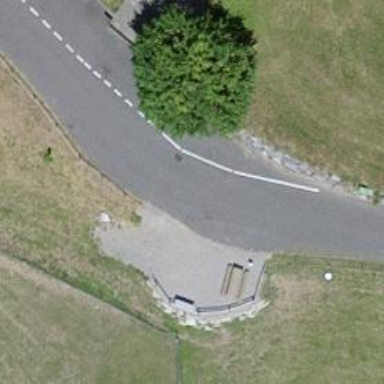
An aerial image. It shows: Picnic table located in leisure land area.